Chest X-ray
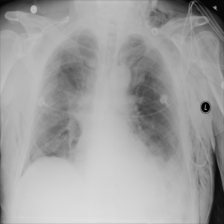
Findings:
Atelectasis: negative
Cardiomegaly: negative
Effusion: negative
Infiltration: positive
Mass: negative
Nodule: negative
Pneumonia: negative
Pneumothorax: negative
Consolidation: positive
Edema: negative
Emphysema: positive
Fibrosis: negative
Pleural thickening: negative
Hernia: negative